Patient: sex F, age 76
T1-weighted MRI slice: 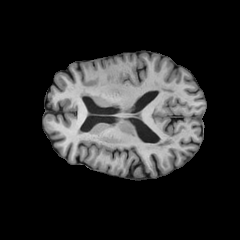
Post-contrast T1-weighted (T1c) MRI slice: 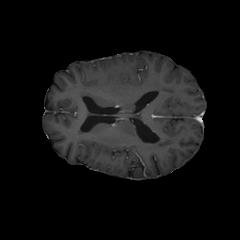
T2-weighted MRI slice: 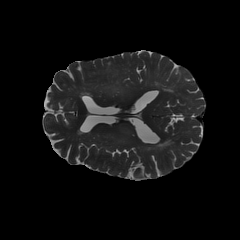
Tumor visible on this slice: yes
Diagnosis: Glioblastoma, IDH-wildtype
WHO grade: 4